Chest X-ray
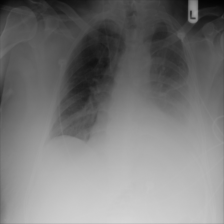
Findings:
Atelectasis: negative
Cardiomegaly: negative
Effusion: negative
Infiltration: negative
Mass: negative
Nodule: negative
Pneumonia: negative
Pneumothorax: negative
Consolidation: negative
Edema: negative
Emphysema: negative
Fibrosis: negative
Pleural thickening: negative
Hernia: negative